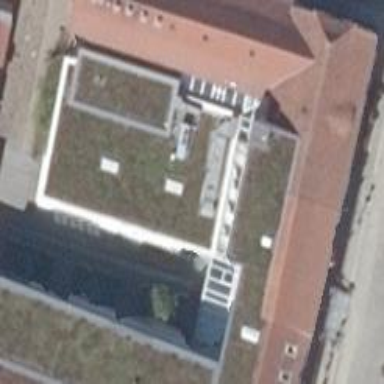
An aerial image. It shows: Public building.